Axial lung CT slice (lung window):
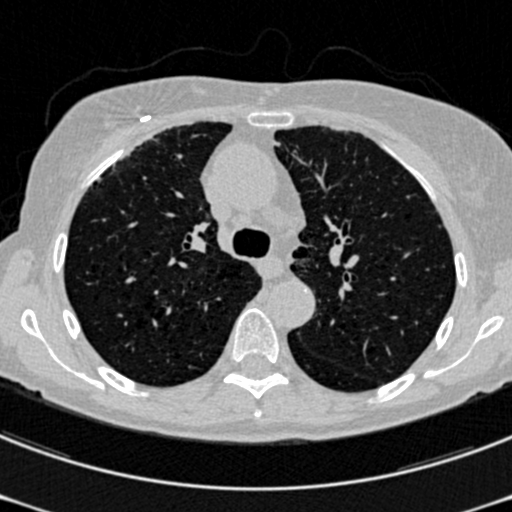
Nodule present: yes
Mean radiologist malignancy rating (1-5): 2.5